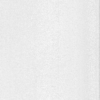
Label: dusty